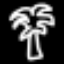
Label: palm tree